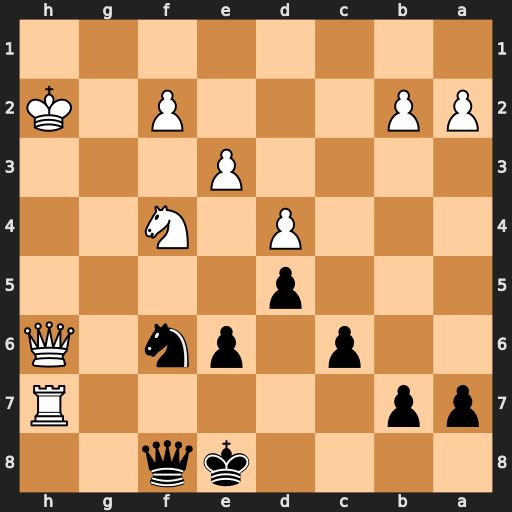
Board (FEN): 4kq2/pp5R/2p1pn1Q/3p4/3P1N2/4P3/PP3P1K/8
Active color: b
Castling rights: -
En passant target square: -
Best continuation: Ng4+ Kg2 Nxh6